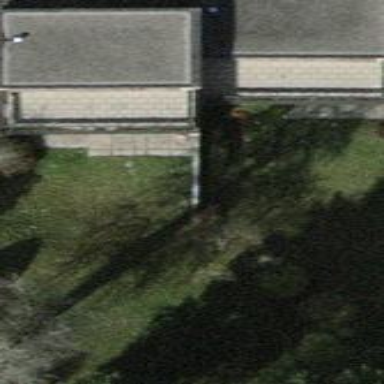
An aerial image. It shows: Terrace building.